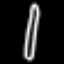
Label: fork